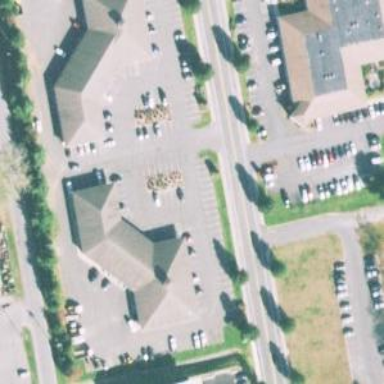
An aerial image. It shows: Building.